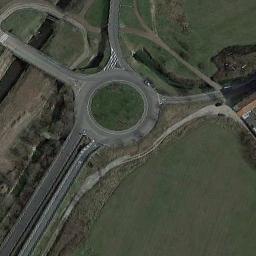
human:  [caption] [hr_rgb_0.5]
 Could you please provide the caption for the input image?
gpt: The roundabout is on the grass next to trees .

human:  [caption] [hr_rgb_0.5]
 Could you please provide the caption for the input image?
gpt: The roundabout connects four roads and a lawn is in the middle of the roundabout .

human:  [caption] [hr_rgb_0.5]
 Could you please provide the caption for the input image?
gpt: There is a river and a large lawn around the roundabout, And there are several small roads by the roundabout .

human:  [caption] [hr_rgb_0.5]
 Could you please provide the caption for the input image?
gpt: The roundabout is surrounded by grass .

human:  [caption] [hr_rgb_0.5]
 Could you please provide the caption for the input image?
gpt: There are green meadows around the roundabout .